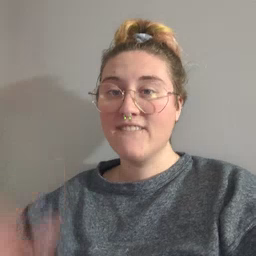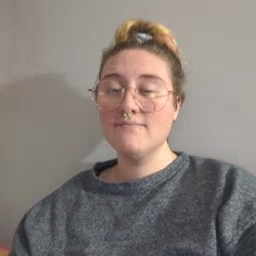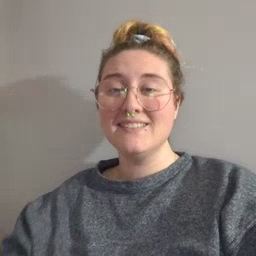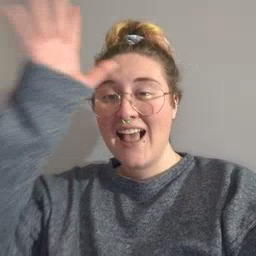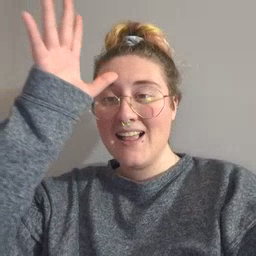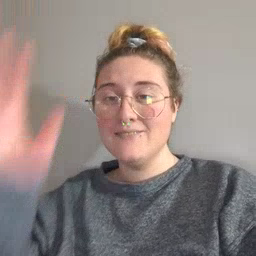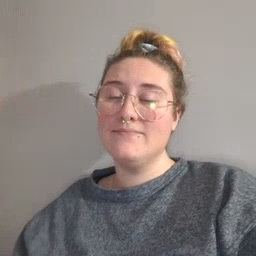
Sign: dad